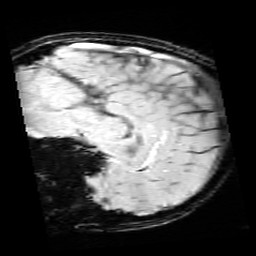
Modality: SWI
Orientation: sagittal
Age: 12
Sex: male
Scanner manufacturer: siemens
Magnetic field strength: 3 T
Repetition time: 0.027 s
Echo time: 0.02 s